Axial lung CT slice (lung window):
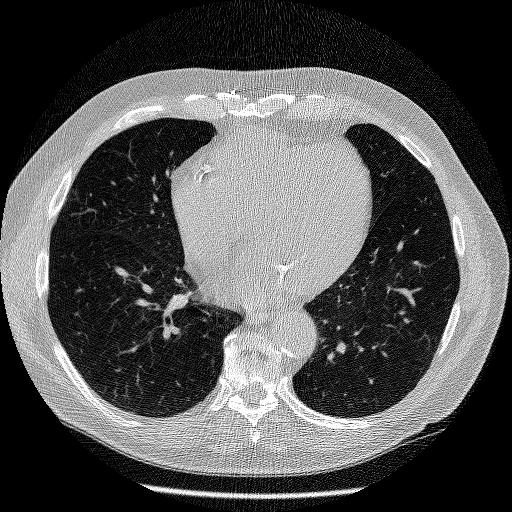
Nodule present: no